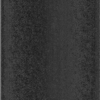
Label: dusty